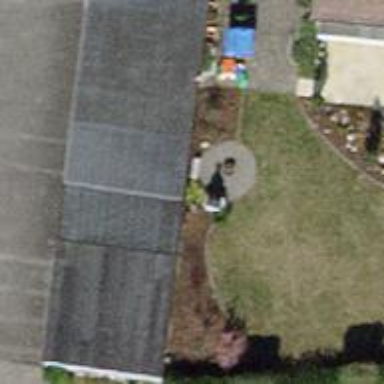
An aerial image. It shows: Group of garages.